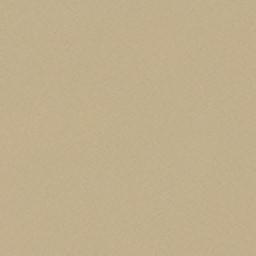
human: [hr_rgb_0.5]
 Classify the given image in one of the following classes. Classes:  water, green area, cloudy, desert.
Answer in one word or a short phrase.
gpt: desert